Question: I am trying to learn GUI programming in matlab and for that purpose i am trying to create a simple multiplication calculator. I have done some programms in matlab without GUI but i am having difficulty in understanding GUI programming in Matlab. I have created the GUI but i dont know how to do the programming for that.
This is my GUI i made

'''
EDIT TEXT 1; string= 0
EDIT TEXT 1; tag= edit1
EDIT TEXT 2; string= 0
EDIT TEXT 2; tag= edit2
STATIC TEXT 1; string= X
STATIC TEXT 1; tag= text3
STATIC TEXT 2; string= 0 (for showing results)
STATIC TEXT 2; tag= result
PUSHBUTTON; String= Calculate
PUSHBUTTON; tag=push_calc
'''
i saved the given GUI in the name of "add" and created add.m . Can you tell me how to do programming for given gui.
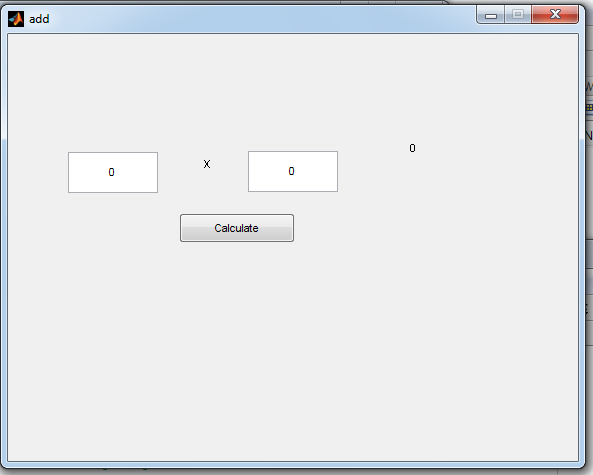
Answer: The basic idea of matlab gui programming is the following:
1. Set up the figures
2. Enter the message loop
Both steps are taken care of by using the matlab gui editor (guide). The important thing is that you give control of the program flow over to the message loop. In order to get things done, you can tell the message loop to call a function whenever something happens.
In the gui editor, right click your pushbutton and select "View Callbacks -> Callback". This will automatically create such a function in you .m file where you can specify what happens when you push the button.
For a better understanding take a look at the Callback property of the pushbutton. Guide will have entered something like 'add('push_calc_Callback',hObject,eventdata,guidata(hObject))' which calls the main function (add) as a wrapper for your new callback function. You could have done that by yourself in the property editor or programmatically in the startup code.
I guess you want the following to happen:
1. Get the string values of edit1 and edit2
2. Convert the strings to numeric values
3. Perform the calculation
4. Set the string value of text3 to the string representation of the result
You can access the properties of the gui elements by using the handles available to you as the third function argument and the get and set functions. The handles structure is created by guide and the elements are named the same as the tag you specified.
In matlab code, this could look like this:
'''
% --- Executes on button press in push_calc.
function push_calc_Callback(hObject, eventdata, handles)
% hObject handle to push_calc (see GCBO)
% eventdata reserved - to be defined in a future version of MATLAB
% handles structure with handles and user data (see GUIDATA)
x_string = get( handles.edit1, 'String');
y_string = get( handles.edit2, 'String');
x_numeric = str2num( x_string );
y_numeric = str2num( y_string );
result_numeric = x_numeric * y_numeric;
result_string = num2str( result_numeric );
set( handles.result, 'String', result_string);
'''
The question is what is handles.edit1 and so on.
Whenever you want to do something with a widget like a button or a textbox, you have to be able to tell matlab exactly what widget you mean. Guide does a few things behind the scenes. One of them is to call <URL> 'handles.clickme'. That gives you an easy way to get the handle of any widget that you created if you can still remember what tag you assigned it.
Let's take the first line of the function:
'''
x_string = get( handles.edit1, 'String');
'''
That calls the function <URL> with some number you should not care about as long as it the same number that matlab associates with the edit1 widget and a property name from the property editor, in this case 'String'. That would be the same as you clicking through all the window elements until the property editor shows a tag of 'edit1', and for that object you find the value for the property named 'String'.
The properties get updated automatically whenever you type in new text, move a slider, change the window size and so on. It works the other way around, too. If you modify the 'Position' property with 'set( handles.edit1, 'Position', [20 20 100 30])', then the widget is automatically moved and re-sized to the specified position.